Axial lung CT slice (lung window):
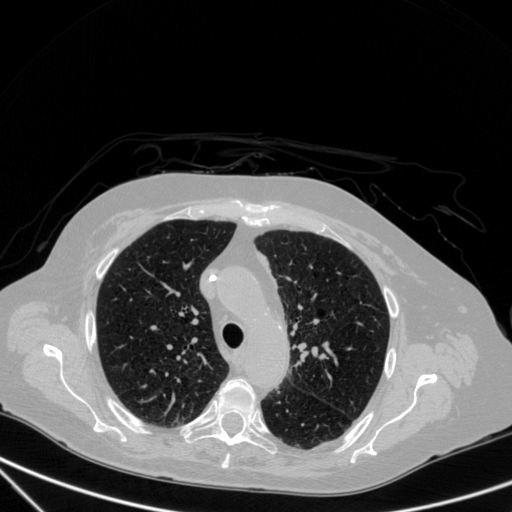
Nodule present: yes
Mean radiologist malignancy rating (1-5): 3.5